【题型】选择题　【知识点】平面几何　【难度】easy
如图, 在等腰 $\triangle ABC$ 中, $AB = AC$。若 $\angle BAC = \alpha$, $AB = m$, 则底边 $BC = ( \quad )$

A. $m \cdot \sin \alpha$
B. $2m \cdot \sin \alpha$
C. $2m \cdot \sin \frac{\alpha}{2}$
D. $m \cdot \sin \frac{\alpha}{2}$
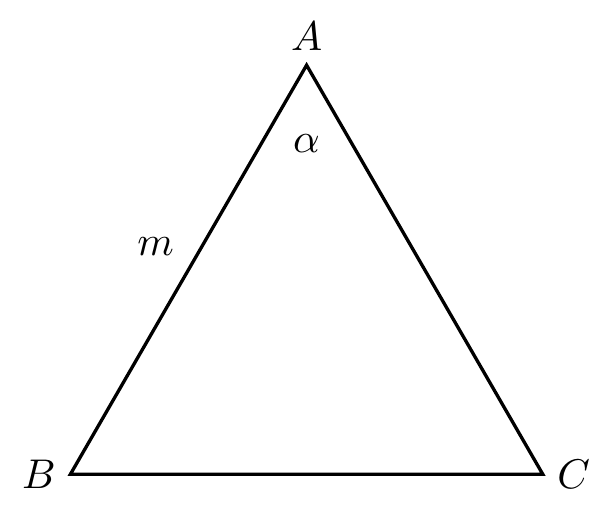
【解答】
解：如图, 过点 $A$ 作 $AD \perp BC$ 交 $BC$ 于 $D$ 点,

$\because \triangle ABC$ 为等腰三角形, $AD \perp BC$,

$\therefore \angle BAD = \frac{1}{2} \angle BAC = \frac{\alpha}{2}$, $BC = 2BD$,

在 $\text{Rt}\triangle ABD$ 中, $\sin \angle BAD = \sin \frac{\alpha}{2} = \frac{BD}{AB} = \frac{BD}{m}$,

$\therefore BD = m \cdot \sin \frac{\alpha}{2}$,

$\therefore BC = 2BD = 2m \cdot \sin \frac{\alpha}{2}$。

故选：C。
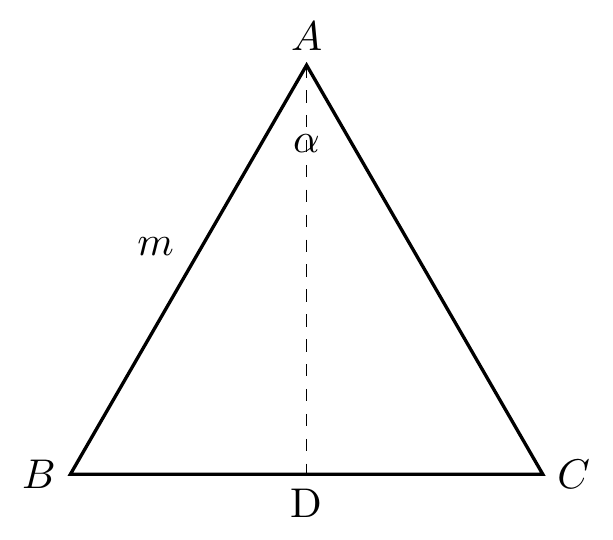